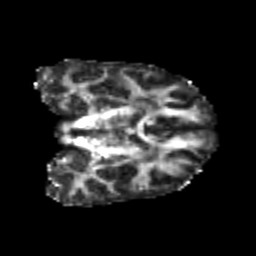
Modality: FA
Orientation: coronal
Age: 22
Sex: female
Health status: healthy
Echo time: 0.074 s